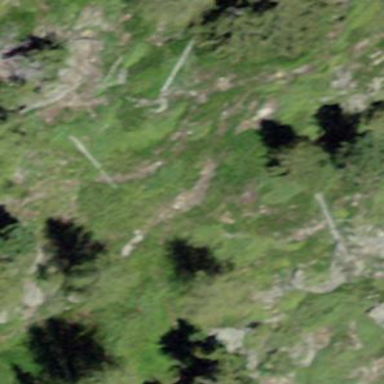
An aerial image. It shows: Evergreen needle-leaved forest.